Question: I fetch data from my firestore database like thus:
'''
const [songs, setSongs] = useState();
async function getSongs() {
const songs = collection(db, 'songs');
const songSnapshot = await getDocs(songs);
const songList = songSnapshot.docs.map(doc => doc.data());
setSongs(songList);
console.log(songList);
console.log(songs);
};
'''
If I run this, there are two objects in the console, the first one is , and the second one is :

Why is there a difference between the two? What do I do to turn back into an array?
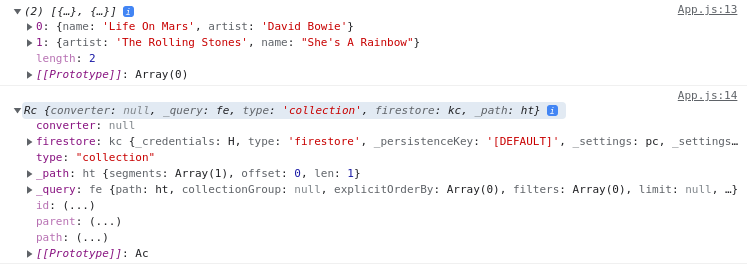
Answer: '"songs"' is a <URL>'. You should set 'songList' in your state instead of 'songs'
From the <URL>,
> A CollectionReference object can be used for adding documents, getting document references, and querying for documents (using query()).